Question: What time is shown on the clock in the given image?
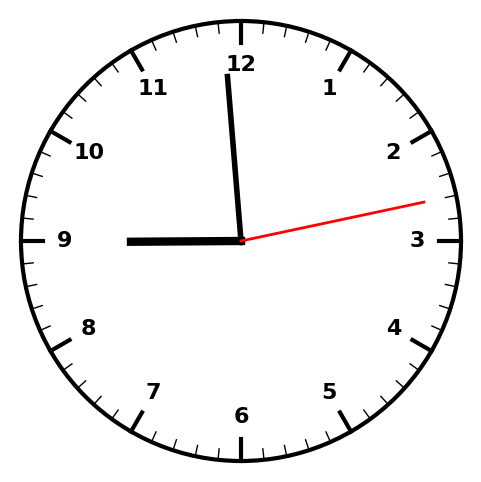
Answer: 08:59:13